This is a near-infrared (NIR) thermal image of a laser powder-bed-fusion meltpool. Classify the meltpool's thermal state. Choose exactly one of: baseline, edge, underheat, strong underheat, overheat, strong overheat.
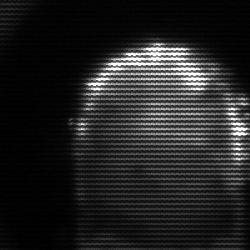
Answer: baseline